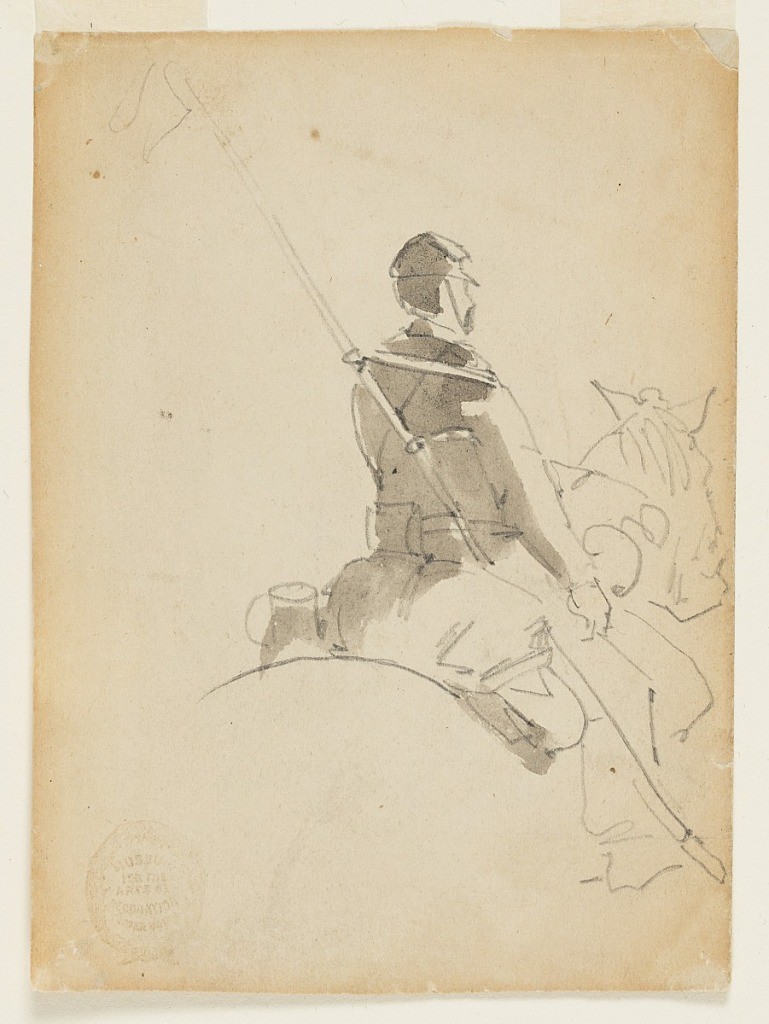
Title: Lancer on Horseback
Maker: Winslow Homer, American, 1836–1910
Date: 1862
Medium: Graphite, brush and gray wash on off-white paper
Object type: Drawing
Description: Vertical rear view of a lancer on horseback.